Question: I am trying to make a condition where looping through an object and displaying some checkboxes, when the value of a property is true to check the checkbox and when the value is false to make he checkbox unchecked. Checkboxes must be disabled.
What I have as an object is:
'''
abilities: {
ABA: true,
CCA: false,
DENVER: true,
DIR: false,
FLOORTIME: false,
ICF: false,
LIS: false,
PIVOTAL: false,
TTEACH: false
}
'''
What I have tried is:
'''
<v-col md="3" v-for="(value, index) in getSingleUser.abilities" :key="index" :value="value">
<v-row>
<v-checkbox v-if="value = true" :label="index" v-model="Check" disabled ></v-checkbox>
</v-row>
<v-checkbox v-else :label="index" v-model="Uncheck" disabled ></v-checkbox>
</v-col>
'''
'''
data() {
return {
Check: true,
Uncheck: false,
}
}
'''
And what it looks like:

But I want first and third checked and the others unchecked.
PS: Sorry for the explanation I am new to this.
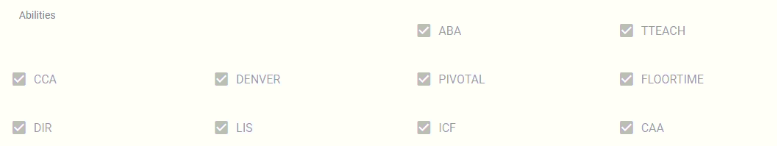
Answer: i think you made a mistake in condition
it should not , it should be or
'''
<v-col md="3" v-for="(value, index) in getSingleUser.abilities" :key="index" :value="value">
<v-row>
<v-checkbox v-if="value" :label="index" v-model="Check" disabled ></v-checkbox>
</v-row>
<v-checkbox v-else :label="index" v-model="Uncheck" disabled ></v-checkbox>
</v-col>
'''
but surely you can optimize your code block. but i just gave answer of the problem